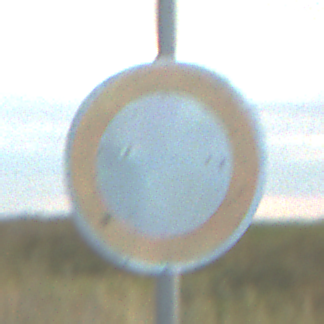
Verkehrszeichen: VerbotFahrzeugeAllerArt
Umgebung: Outdoor, RoadRail
Tageszeit: SunriseSunset
Wetter: PartlyCloudy
Licht: Natural
Jahreszeit: NotSpecified
Kontrast: MediumContrast